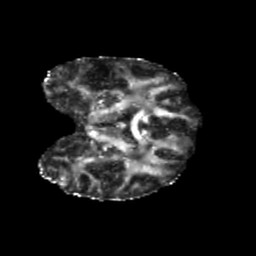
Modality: FA
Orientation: coronal
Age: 59
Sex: female
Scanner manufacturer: siemens
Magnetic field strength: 3 T
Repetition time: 5.47 s
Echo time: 0.0854 s